Question: I've found plenty of tutorials for creating Trapezoids using CSS3 but I am looking to create a four sided shape where none of the side are parallel (trapezium) like the one in the picture below.

Is this possible?
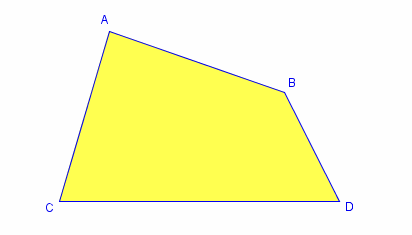
Answer: you could do this "by hand"
html:
'''
<canvas id="polygon" />
'''
javascript
'''
var polygon = document.getElementById('polygon').getContext('2d');
polygon.fillStyle = '#f00';
polygon.beginPath();
polygon.moveTo(0, 0);
polygon.lineTo(90,50);
polygon.lineTo(70, 70);
polygon.lineTo(0, 90);
polygon.closePath();
polygon.fill();
'''
this doesn't make shure it's convex and it has no parallel lines. You have to put in the correct coordinates.
Fiddle: <URL>